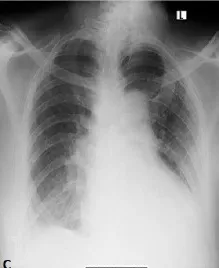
Portable chest X-ray shows cardiomegaly and features of interstitial edema seen as bilateral parahilar and lower zone infiltrates.
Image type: radiology (x_ray)